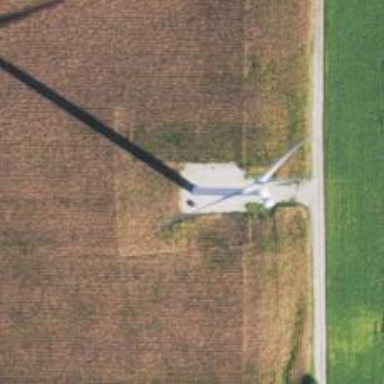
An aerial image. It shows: Wind generator with horizontal axis. The wind turbine is from Vestas.